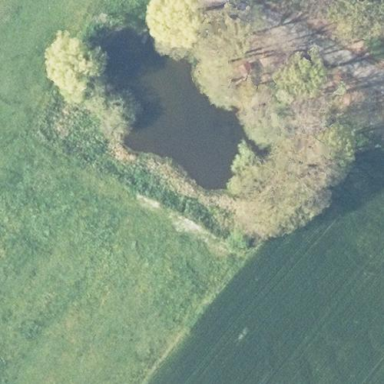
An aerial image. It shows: Pond with natural water.